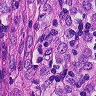
Metastatic tissue present: yes